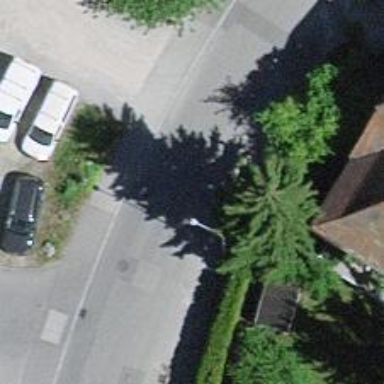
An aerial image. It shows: Zebra crossing on the road.